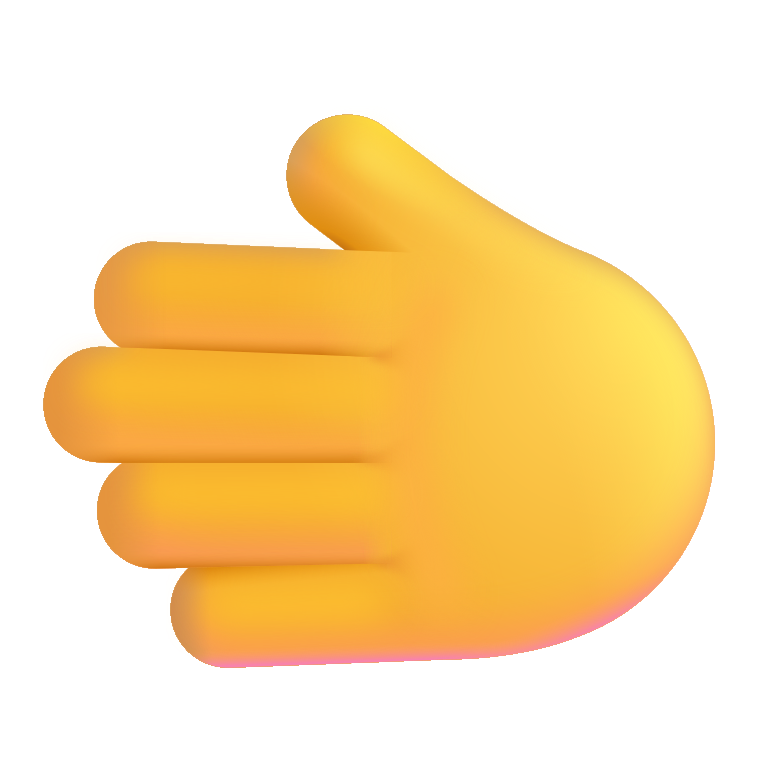
leftwards hand color default